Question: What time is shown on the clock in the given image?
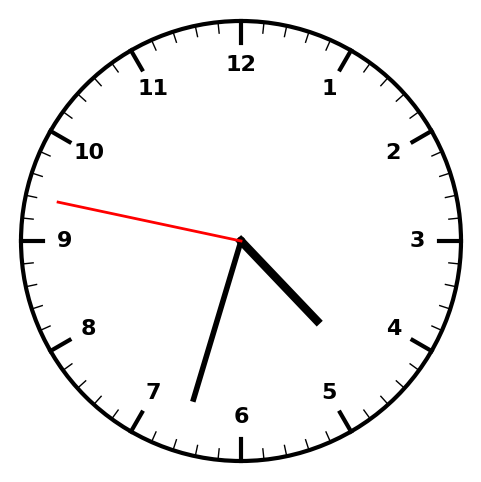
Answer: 04:32:47